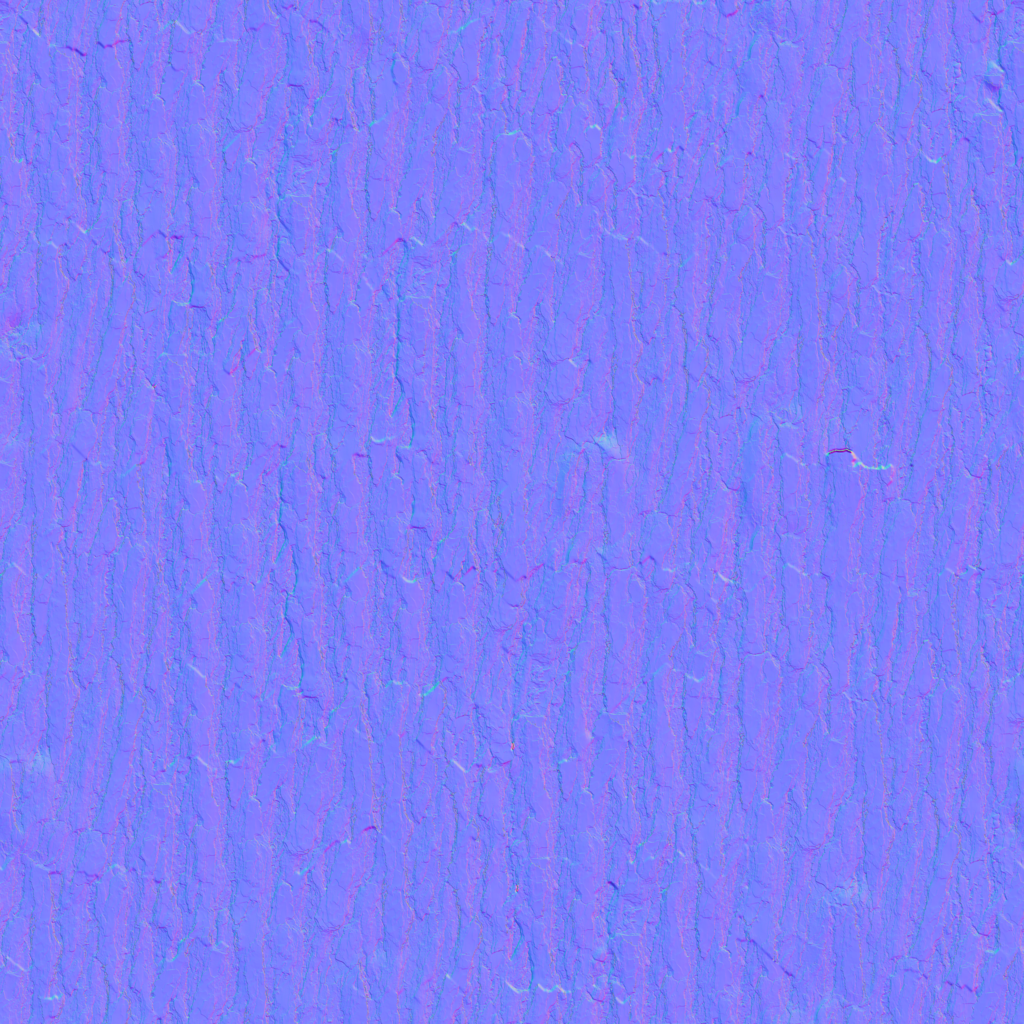
Texture map type: NormalGL